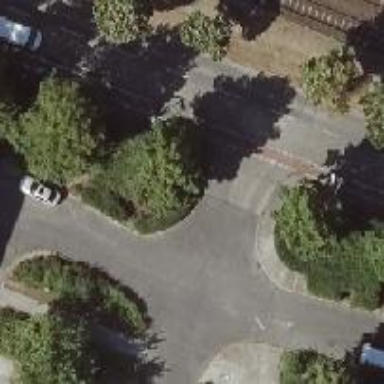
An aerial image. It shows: Unmarked crossing on the road.